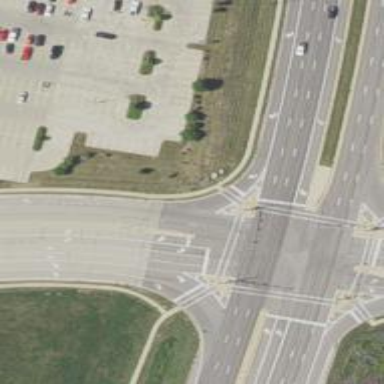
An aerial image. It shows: Road marking with turn dashes.